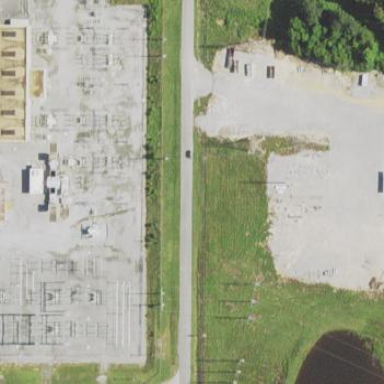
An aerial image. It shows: Fenced power substation at the transmission level.